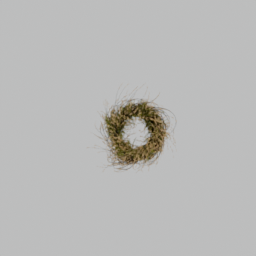
Label: decoration